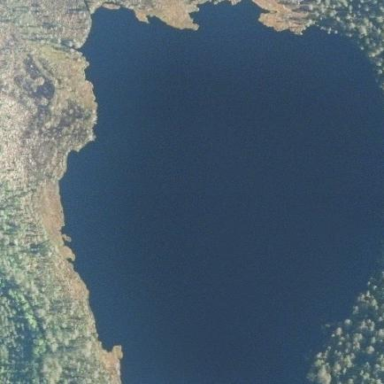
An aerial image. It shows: Beautiful lake surrounded by nature.